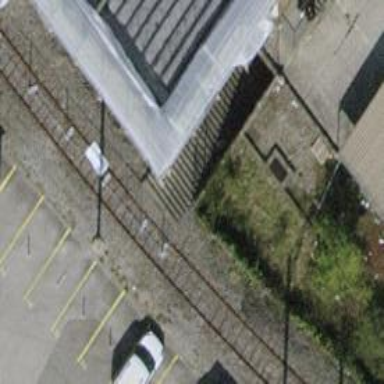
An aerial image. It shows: Disused railway spur.